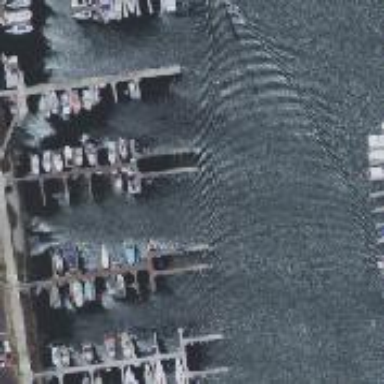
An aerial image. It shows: Man-made pier.